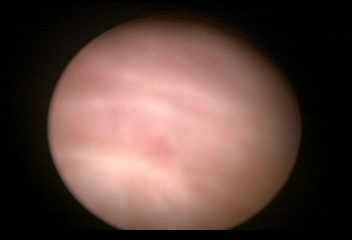
Modality: WLC
Class: Normal mucosa
Bladder cancer association: No